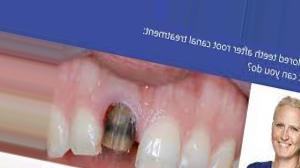
Condition: Tooth Discoloration